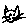
Label: cat